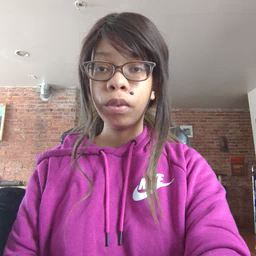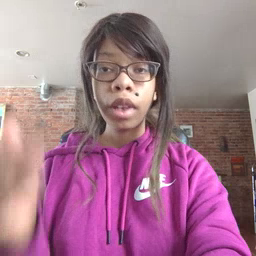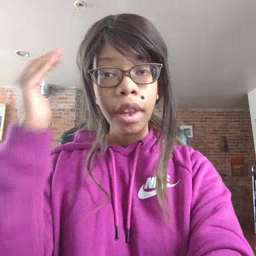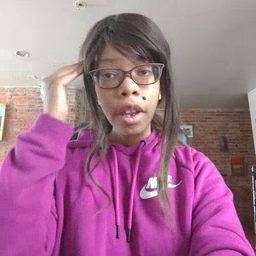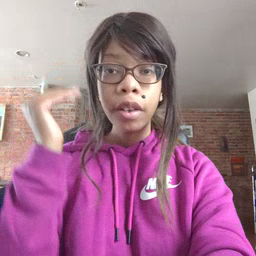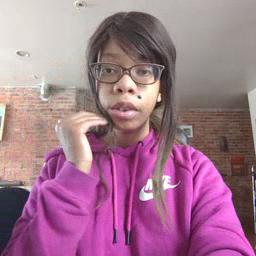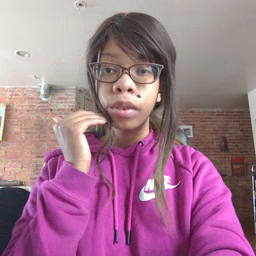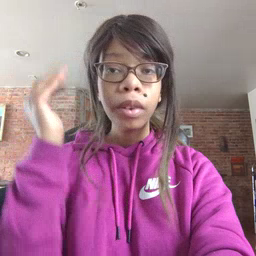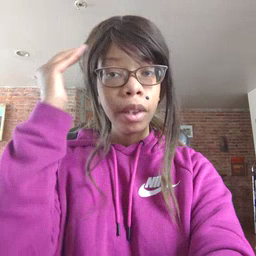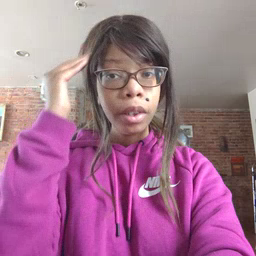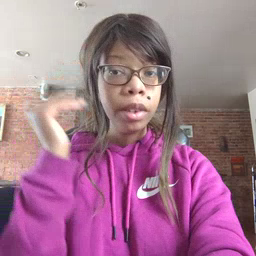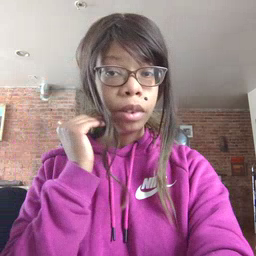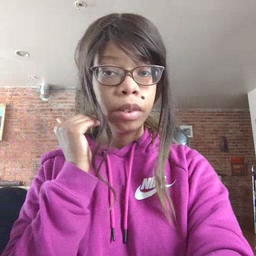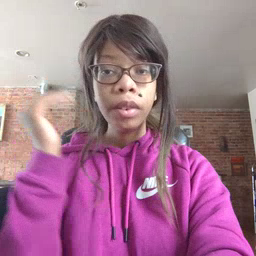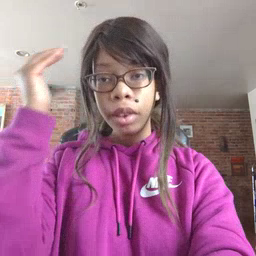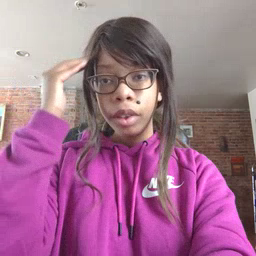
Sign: head